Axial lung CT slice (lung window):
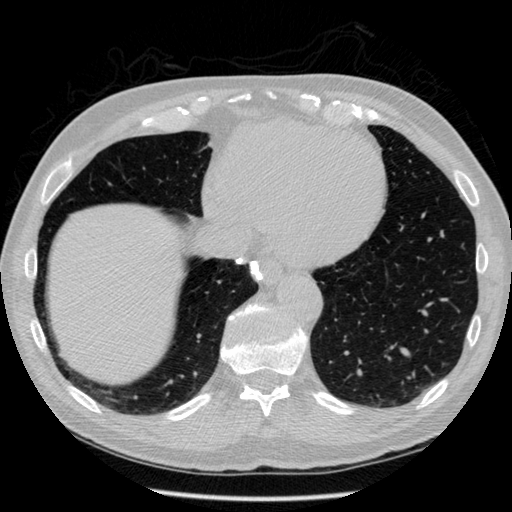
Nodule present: no